Interaction volume radius: 5 \u00c5
Interaction volume height: 10 \u00c5
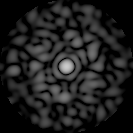
Disorder parameter: 0.8046